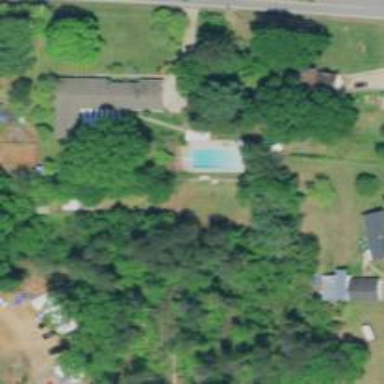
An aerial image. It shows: Swimming pool located in leisure land.